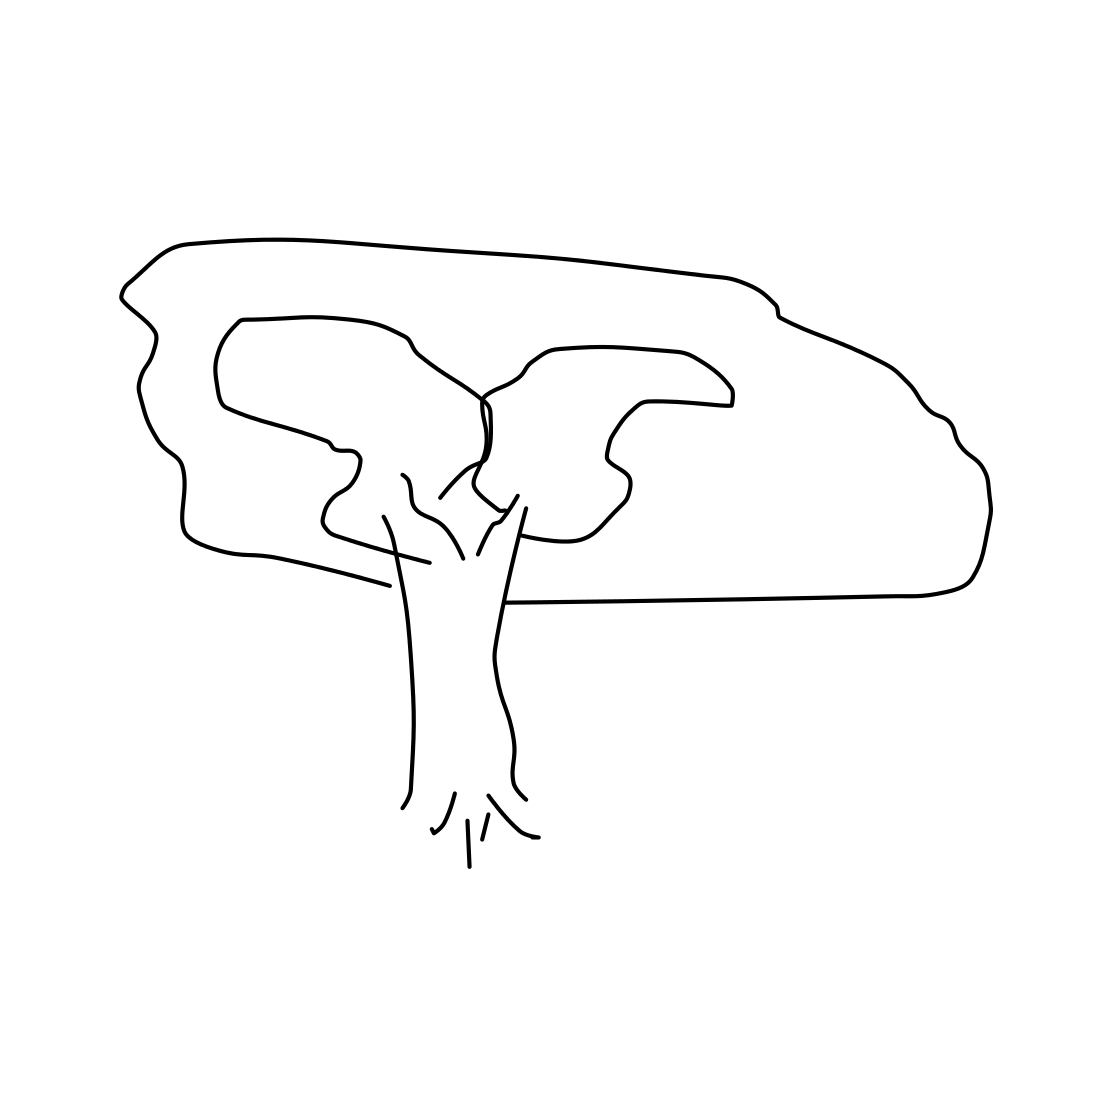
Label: tree